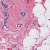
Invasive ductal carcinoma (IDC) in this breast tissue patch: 0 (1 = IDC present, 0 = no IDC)